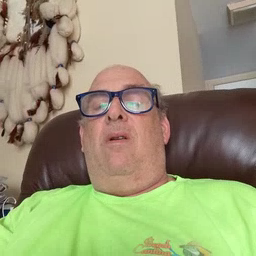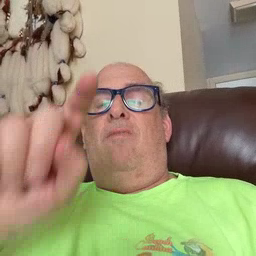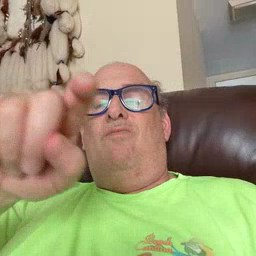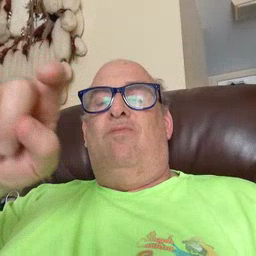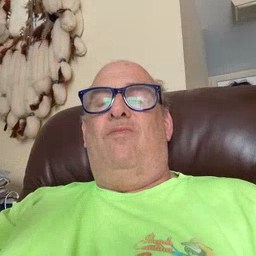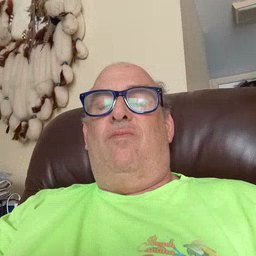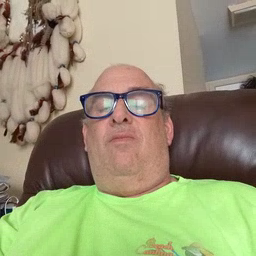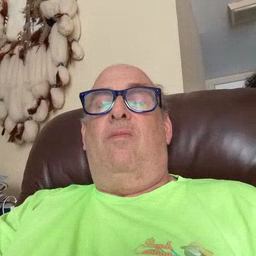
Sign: closet